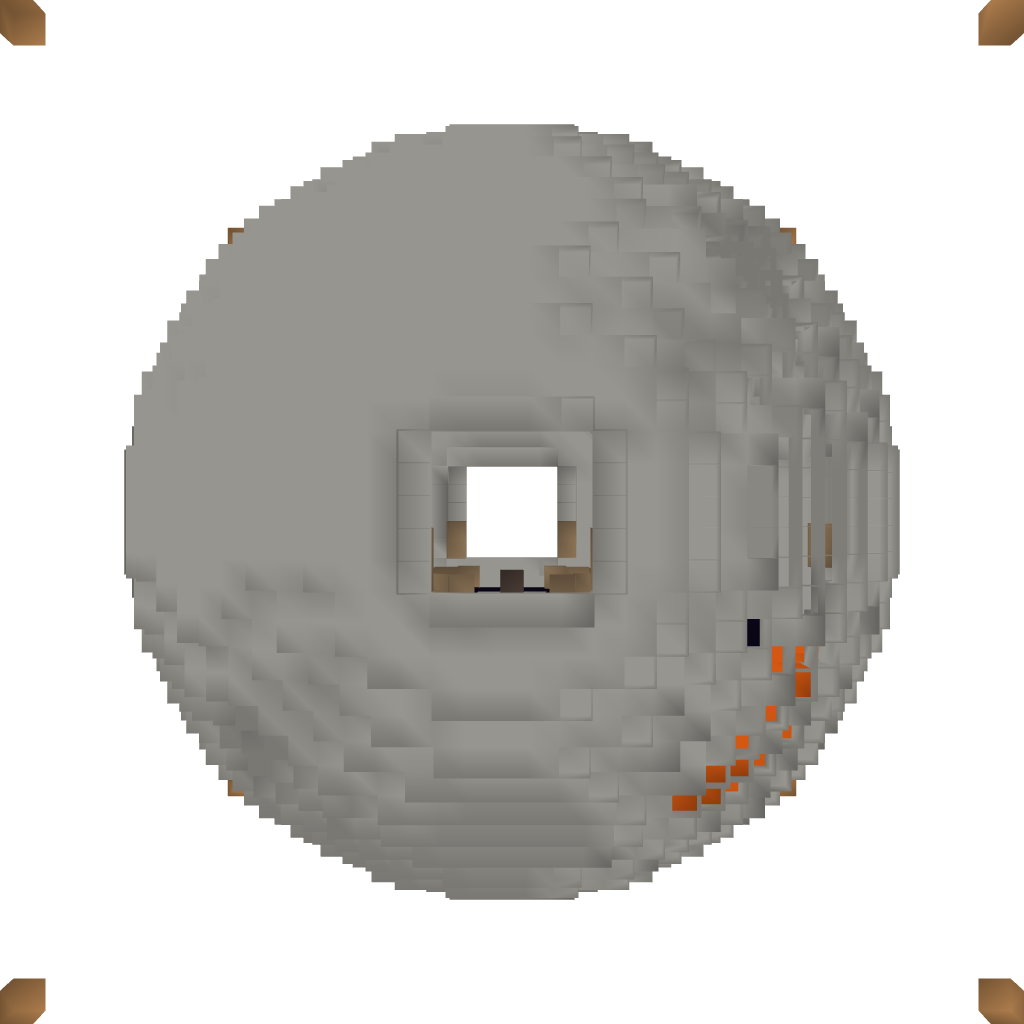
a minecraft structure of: PVP Lava Crossing